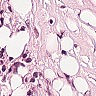
Metastatic tissue present: yes